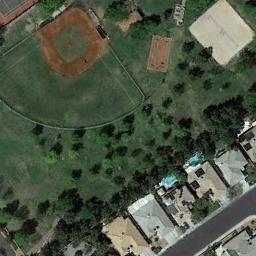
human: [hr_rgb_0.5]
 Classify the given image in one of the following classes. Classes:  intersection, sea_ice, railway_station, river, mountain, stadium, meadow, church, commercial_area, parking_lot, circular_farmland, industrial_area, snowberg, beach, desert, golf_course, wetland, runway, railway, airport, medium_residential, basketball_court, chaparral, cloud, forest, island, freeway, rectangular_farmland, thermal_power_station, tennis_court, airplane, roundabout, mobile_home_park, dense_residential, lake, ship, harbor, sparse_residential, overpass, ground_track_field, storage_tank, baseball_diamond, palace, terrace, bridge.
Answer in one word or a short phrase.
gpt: baseball_diamond